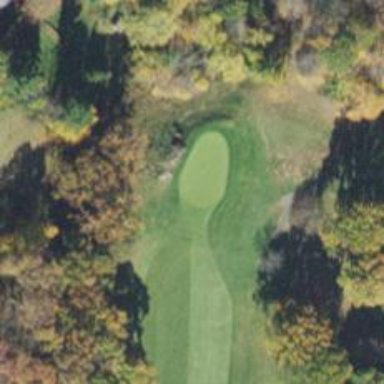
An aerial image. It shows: Golf hole.